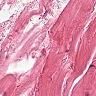
Metastatic tissue present: no